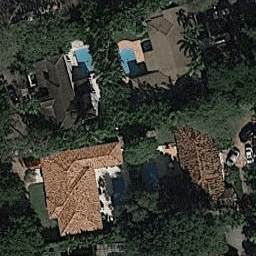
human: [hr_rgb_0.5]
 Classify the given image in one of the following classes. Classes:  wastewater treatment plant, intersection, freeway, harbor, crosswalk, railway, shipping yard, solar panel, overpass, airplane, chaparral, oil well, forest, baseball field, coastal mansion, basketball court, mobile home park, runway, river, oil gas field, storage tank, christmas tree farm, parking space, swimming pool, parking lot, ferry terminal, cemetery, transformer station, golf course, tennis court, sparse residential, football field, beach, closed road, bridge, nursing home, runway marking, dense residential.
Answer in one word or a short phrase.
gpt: coastal mansion